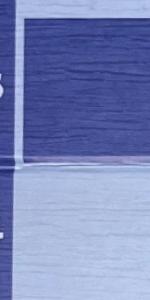
Label: Empty